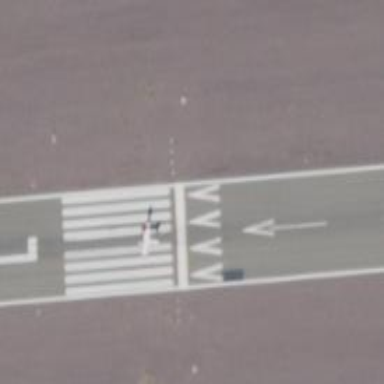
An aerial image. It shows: Asphalt runway at the airport.